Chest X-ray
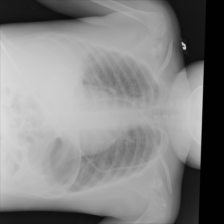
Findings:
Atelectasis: negative
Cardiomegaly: negative
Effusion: positive
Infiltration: positive
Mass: negative
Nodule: negative
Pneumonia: negative
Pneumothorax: negative
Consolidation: negative
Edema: positive
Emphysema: negative
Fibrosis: negative
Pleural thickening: negative
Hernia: negative